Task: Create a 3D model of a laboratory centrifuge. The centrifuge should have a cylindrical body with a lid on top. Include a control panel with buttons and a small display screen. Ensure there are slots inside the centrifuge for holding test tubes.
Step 8:
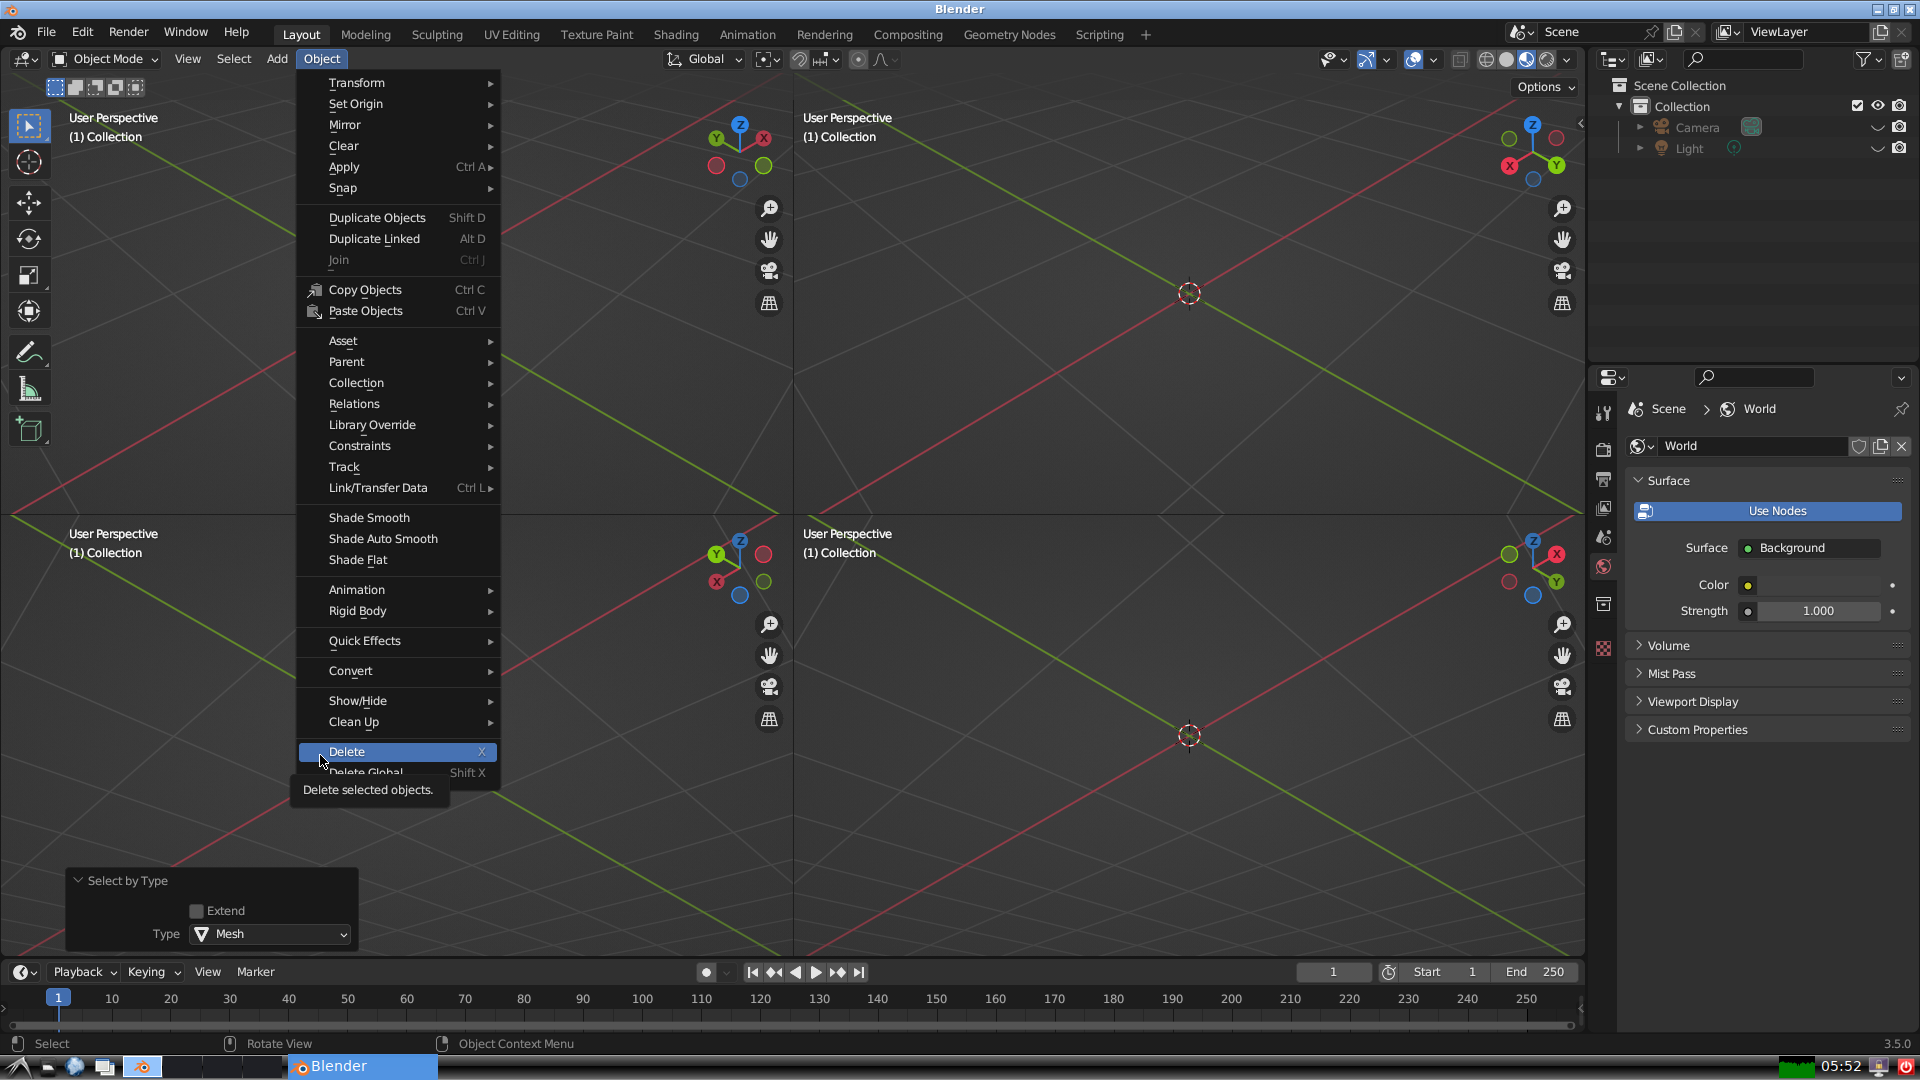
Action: click: no